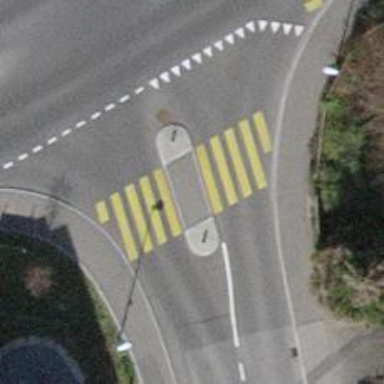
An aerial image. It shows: Marked road crossing with pedestrian island.